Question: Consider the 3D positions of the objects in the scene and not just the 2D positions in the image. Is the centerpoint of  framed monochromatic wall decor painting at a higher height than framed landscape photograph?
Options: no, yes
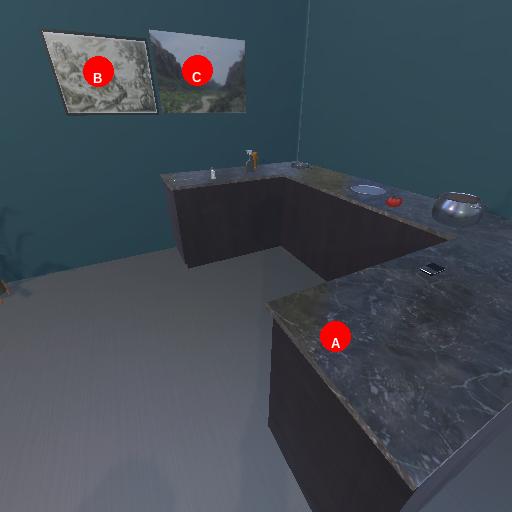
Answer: no